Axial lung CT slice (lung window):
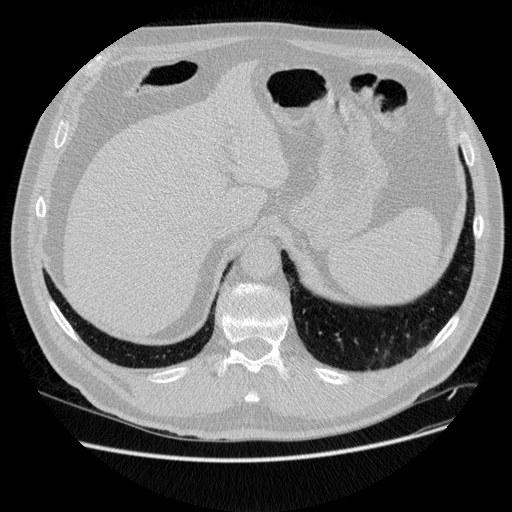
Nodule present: no